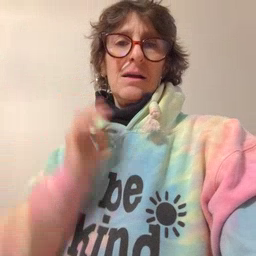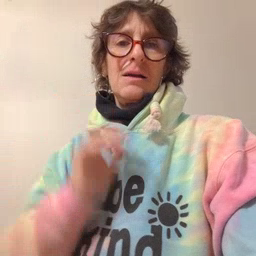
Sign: lion